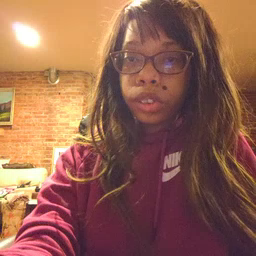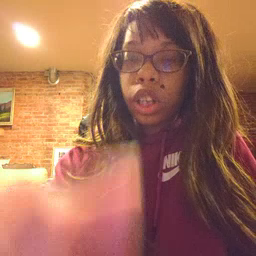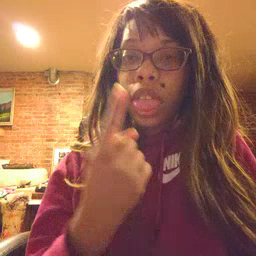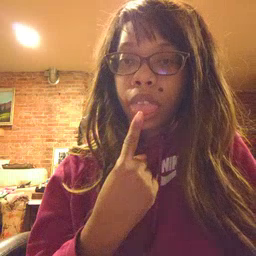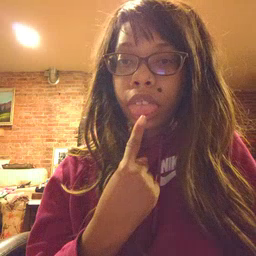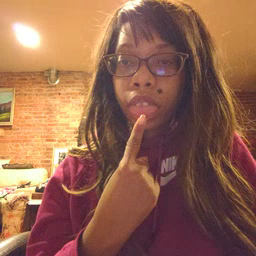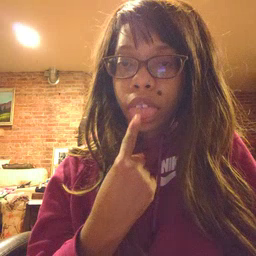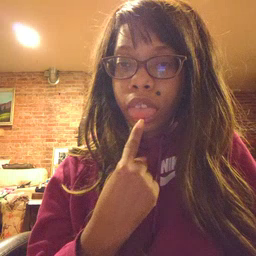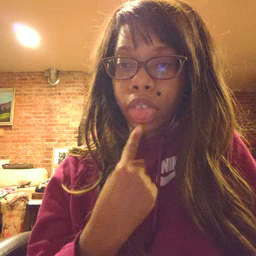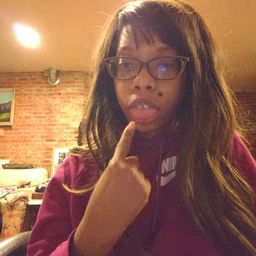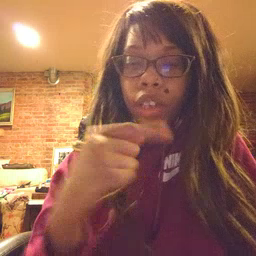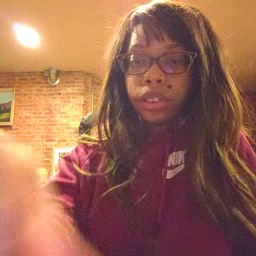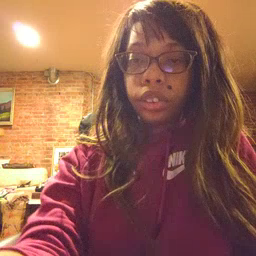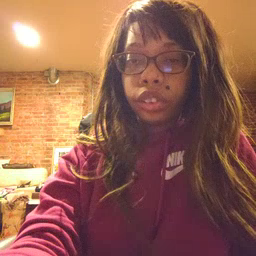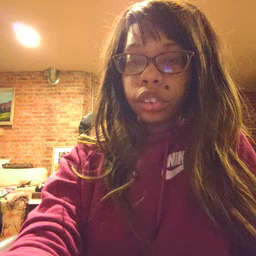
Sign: tongue